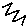
Label: zigzag